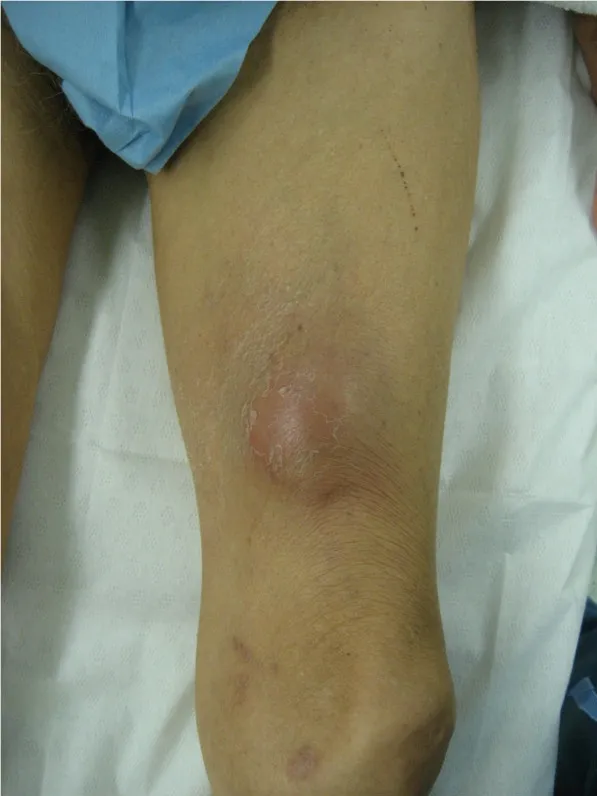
The tumor was elastic and soft with a relatively clear border, and located in the medial aspect of the left thigh.
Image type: medical_photograph (skin_photograph)